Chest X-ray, PA view. Patient: 61 years old, sex F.
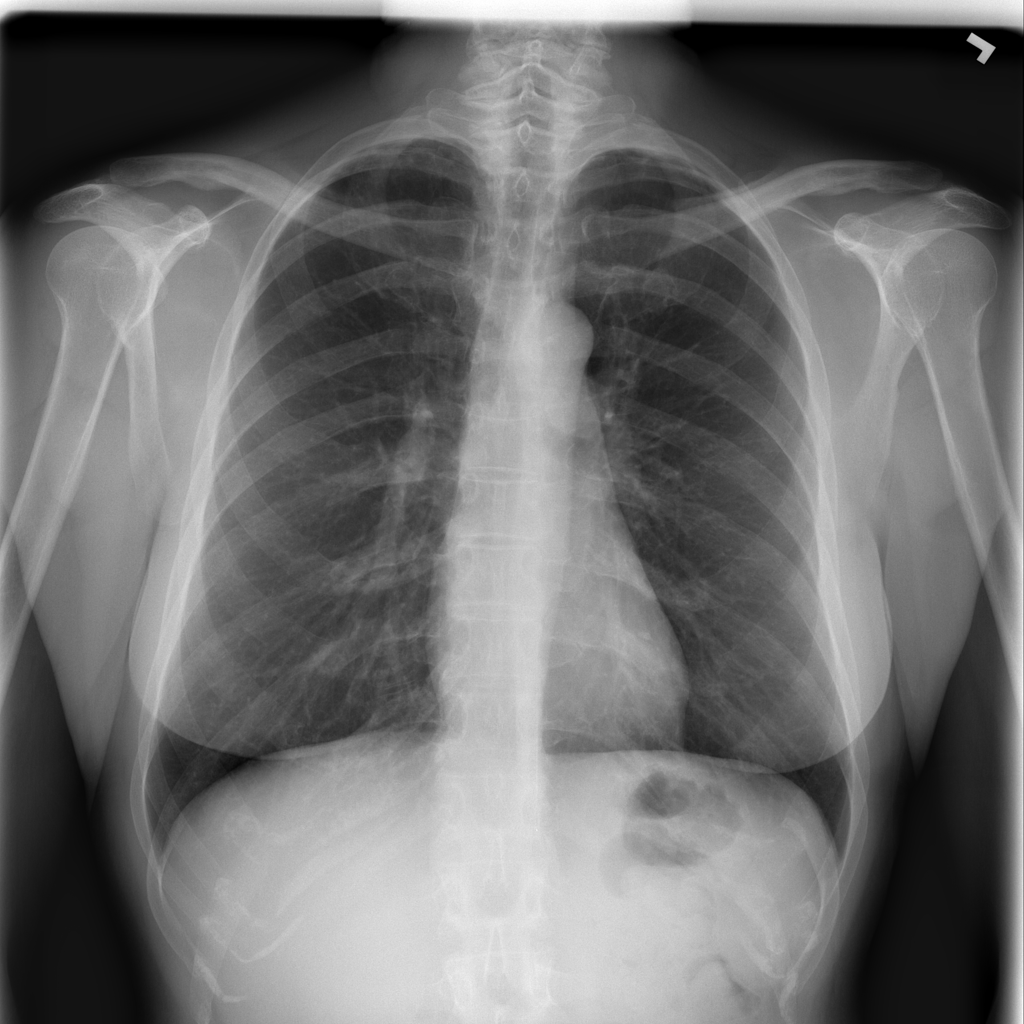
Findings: No Finding